Question: Anyone can give me some how to sort element positions by date ?
'''
<div class="side left">
<div class="box" data-date="06/29/2013"></div>
<div class="box" data-date="06/29/2013"></div>
<div class="box" data-date="06/30/2013"></div>
</div>
<div class="side right">
<div class="box" data-date="06/28/2013"></div>
<div class="box" data-date="06/30/2013"></div>
</div>
'''
I want to sort boxes by date, Who newer will go lower to bottom position than newer. (If you understand)
I made some demo in GIF like this...

'''
$('.side .box').each(function(i){
var box = $(this);
var date = $(this).data('date');
var format_date = new Date(date);
var top = parseInt(box.offset().top);
// HERE WE GO !!!
});
'''
Now I have no idea how to do , Can someone help me or give some idea ?
<URL>
---
<URL>
Any ?
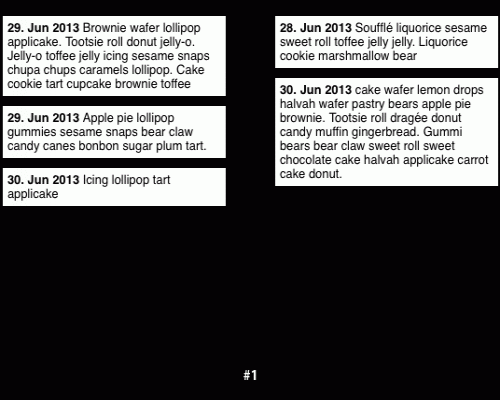
Answer: You use this plugin <URL>.
Add some changes in 'sortElements' to consider date.
Something like
'''
var date1 = // pass date from first elemnt ;
date1 = date1.split('/');
date1 = //pass date from second element;
var date2 = $(b).find(".date").text();
date2 = date2.split('/');
date2 = new Date(date2[2], date2[1] - 1, date2[0]);
return date1 < date2 ? 1 : -1;
'''
Got similar question <URL>. By adding few changes to it, you can use the same with your sceanrio